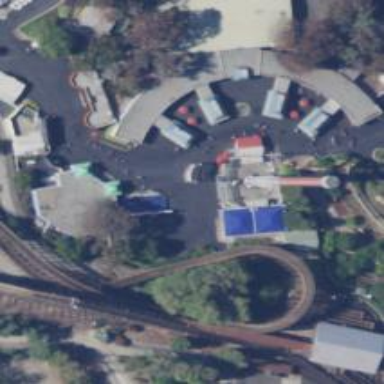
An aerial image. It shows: Drop tower attraction as tourist spot. Tower is present at the attraction.